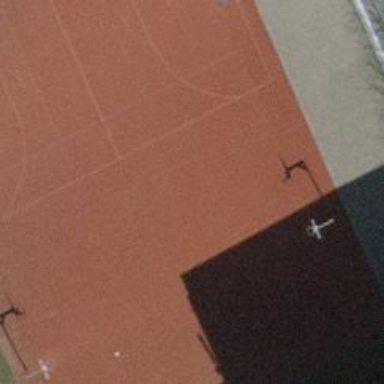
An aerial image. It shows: Basketball court on leisure land pitch.